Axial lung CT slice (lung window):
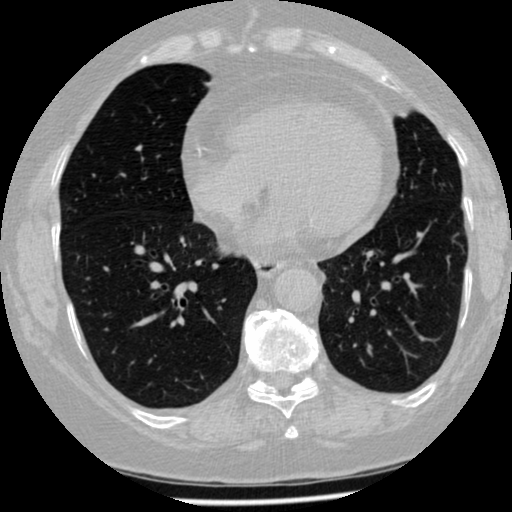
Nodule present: no